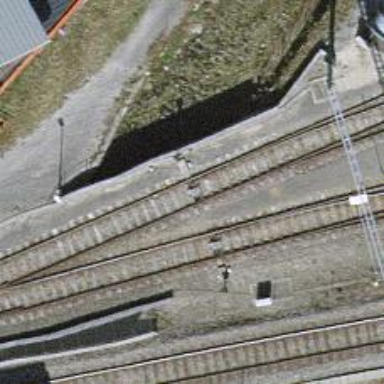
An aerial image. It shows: Railway switch.